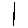
Label: line